Question: Hi I'm trying to make a column named 'TitleGroup' which will have groups of people which will group the similar titles with a number
'''
traindf['Title'] = traindf['Name'].apply(lambda x: str(x).split(',')[1].split('.')[0])
traindf['TitleGroup'] = 0
traindf['TitleGroup'] = traindf['Title'].replace(['Mrs','Miss','Mme','Ms','Lady','Mlle','the Countess','Dona'], 'female', regex = True)
traindf['TitleGroup'] = traindf['Title'].replace(['Sir','Don','Rev','Mr',],'male', regex = True)
#traindf['TitleGroup'] = traindf['Title'].replace(['Col','Dr','Col','Capt','Major','Jonkheer','Master'],'Special', regex = True)
#traindf['TitleGroup'] = traindf['Title'].map({'male':1, 'female':0, 'Special':2})
traindf.head()
'''

1.The program is outputting few Titles right but look at the 2nd row 'Mrs' is getting outputted as 'males'? Title with 'Mrs' should be replaced with 'female' but it does not.
2.uncommenting the 5th line it displays the TitleGroup with same names as Title.
3.Making regex as False outputs the same result as 2nd point.
4.Uncommenting the 6th line results in TitleGroup being all NaN
Even using .loc says I can't help you
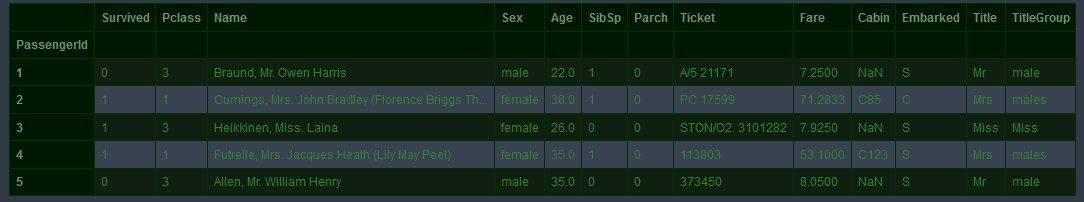
Answer: As mentionned in the python documentation for the <URL>, the method will :
> Return a copy of string s with all occurrences of substring old
replaced by new.
So, when you make the first replacement ('traindf['Title'].replace(['Mrs','Miss','Mme','Ms','Lady','Mlle','the Countess','Dona'], 'female', regex = True)') you do not change the content of the 'traindf['Title']', but you put result in your 'traindf['TitleGroup']' field. So every Mrs, Miss... in the 'traindf['Title']' is still there.
Then, when you do the second replacement : 'traindf['Title'].replace(['Sir','Don','Rev','Mr',],'male', regex=True)', there are still some 'Mrs' in the 'traindf['Title']', and in 'Mrs', there is 'Mr' ^_^, so the 'replace' method will find some 'Mr' to replace with 'male', and your 'Mrs' will become 'males'
If you want to avoid such problems, you can chain the replace calls like this :
'''
traindf['TitleGroup'] = traindf['Title'].replace(
['Mrs','Miss','Mme','Ms','Lady','Mlle','the Countess','Dona'],
'female',
regex=True
).replace(['Sir','Don','Rev','Mr',],'male', regex = True)
'''
this way, the resulting string will be store once in the 'traindf['TitleGroup']' and all the replacement will be done.